Question: I can see that an element with specific Automation ID has children in the Inspect tool:

But when I try to retrieve them like this:
'''
AutomationElement aPane = mainWindow.FindFirst(TreeScope.Subtree, new PropertyCondition(AutomationElement.AutomationIdProperty, "8264"));
AutomationElementCollection theChildren = aPane.FindAll(TreeScope.Subtree, Condition.TrueCondition);
'''
The 'aPane' element is retrieved correctly, but 'theChildren' element is empty. Any ideas what went wrong?
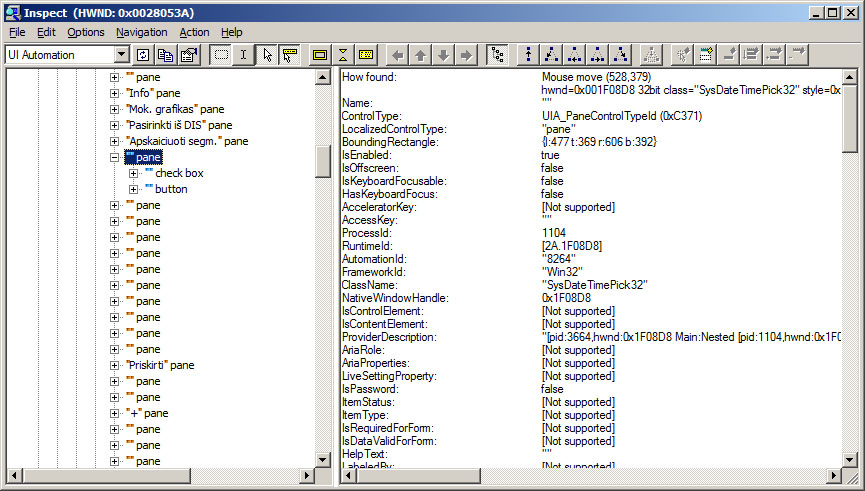
Answer: Actually the problem is that Inspect.exe is written in <URL>.
While it took me some time to understand it, unmanaged code is much faster, more accurate and therefore more reliable.
Some examples of unmanaged UI automation code for C# can be found in the Microsoft Windows UI Automation Blog e. g. <URL>,